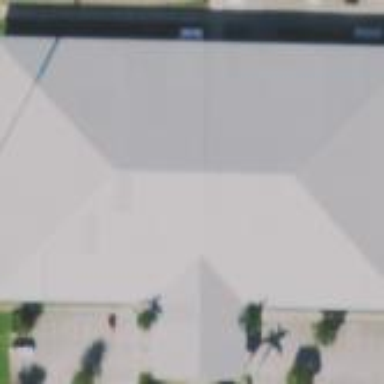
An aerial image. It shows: Building with hipped roof shape.